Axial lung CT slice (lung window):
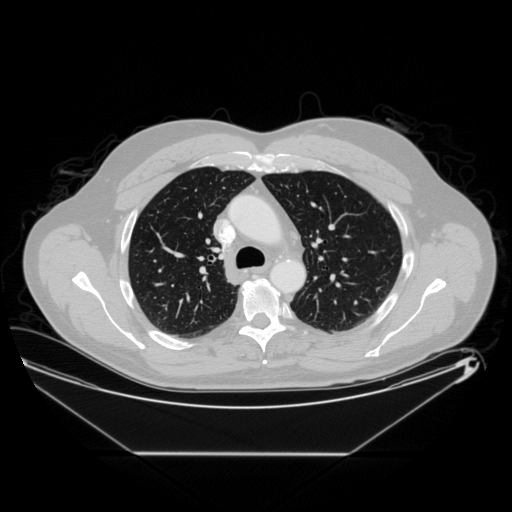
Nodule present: no